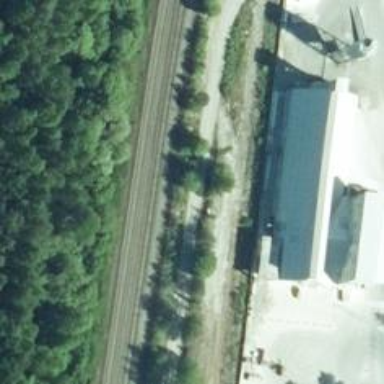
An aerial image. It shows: Disused railway spur service.